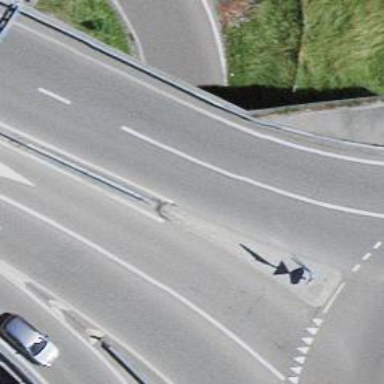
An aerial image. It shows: Service road with asphalt surface leading into tunnel.